Question: I was doing some sort of infix-to-postfix conversion.
My program works fine but at the end it gives some sort of error!

I guess the error is on the 'void printQueueContents(Queue typeInfo)' method of following class
'''
template <class T>
class Queue{
private:
int front, rear, max;
T *q;
public:
Queue(int size=0){
front = rear = 0;
max = size;
q = new T[size];
}
~Queue(){
delete []q;
}
int enqueue(T);
T dequeue();
T getValueFromIndex(int index){
return q[index];
}
void printQueueContents(Queue typeInfo){
for(int i=rear; i<front;i++){
if(typeInfo.getValueFromIndex(i)) {
cout<<q[i]<<" ";
} else {
cout<<static_cast<char>(q[i])<<" ";
}
}
cout<<"
";
}
};
'''
which is called as:
'''
q1.printQueueContents(q2);
'''
And declared as:
'''
Queue<int> q1(200);
Queue<int> q2(200); // Holds data type information for q1
'''
I cannot figure out why is this happening? Any suggestions?
Thanks to peoples with answers. I finally managed to solve it by changing the method to:
'''
void printQueueContents(Queue& typeInfo)
'''
so that while calling this function the default copy constructor does not make a copy and destructor does not accidently deletes the same memory location twice. Here's a link that has a intuitive explaination. <URL>
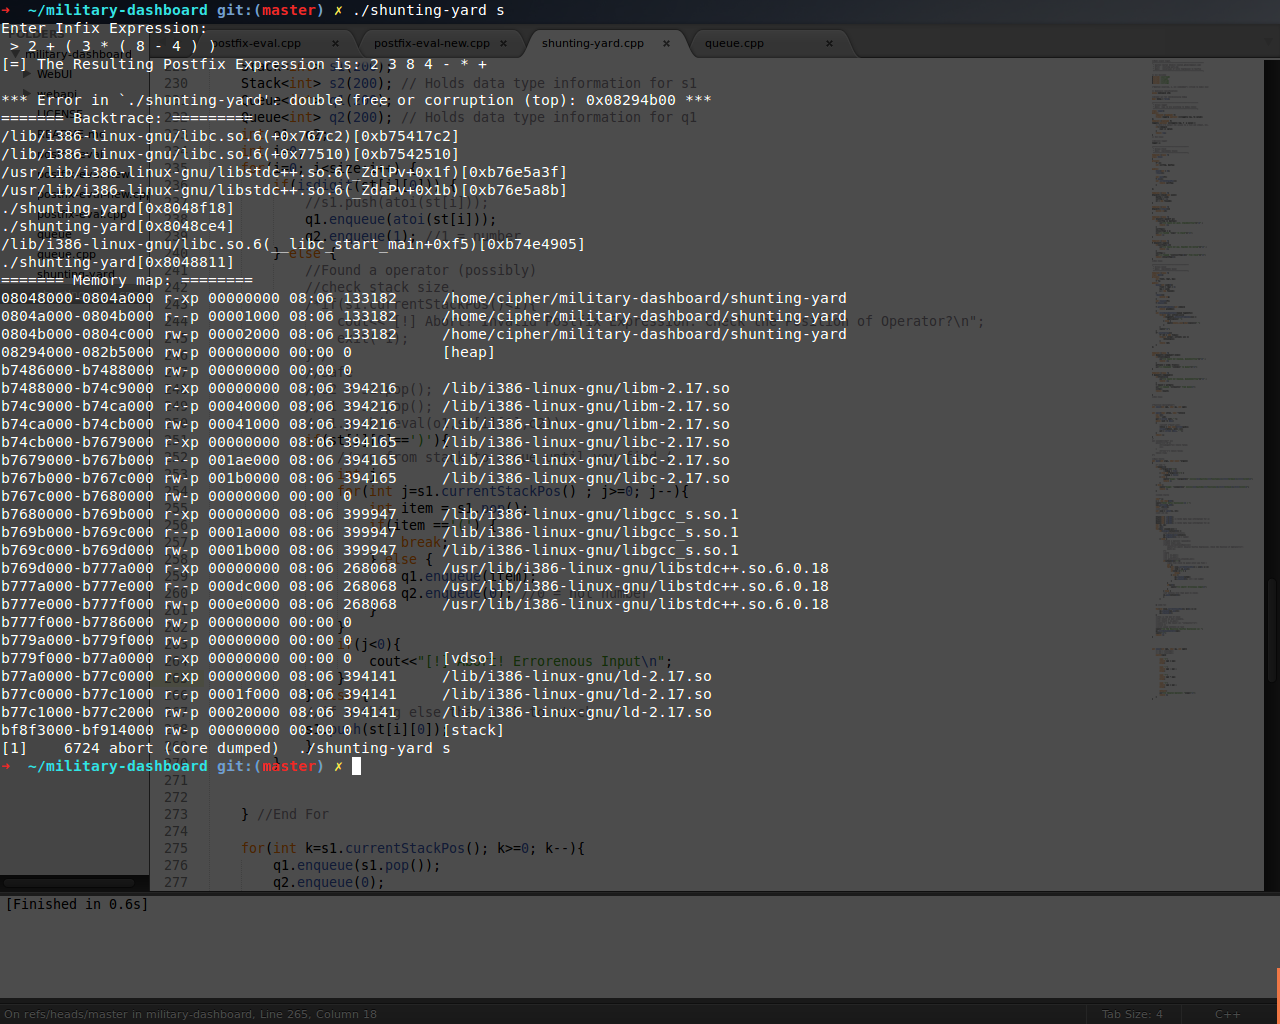
Answer: While it is true that since you declared a destructor you should declare copy assignment operator and copy constructor(<URL>. You might not want to have them public though.
Calling a function that takes your class by value will invoke the copy constructor. You rely on the compiler generated copy constructor if you don't declare any and it does member to member assignment. In your case, the 'q*' gets copied as is to your second object. When returning from the function, the parameter passed by value goes out of scope and get destructed which will delete q for the first time. When your program exits, the destructor of the original object gets called as well so q is deleted a second time.
In your case, I think the printQueueContents method should take a 'const &'(or ref) to your Queue instead to avoid (possibly) expensive copy of the Queue object. Same could be said for getValueFromIndex that should return a 'const &' or ref to avoid copy. For 'int' this is not a problem but for classes, it could get expensive quickly.
With that being said, you still have to either implemented copy assignment operator and copy constructor or declared them as private.